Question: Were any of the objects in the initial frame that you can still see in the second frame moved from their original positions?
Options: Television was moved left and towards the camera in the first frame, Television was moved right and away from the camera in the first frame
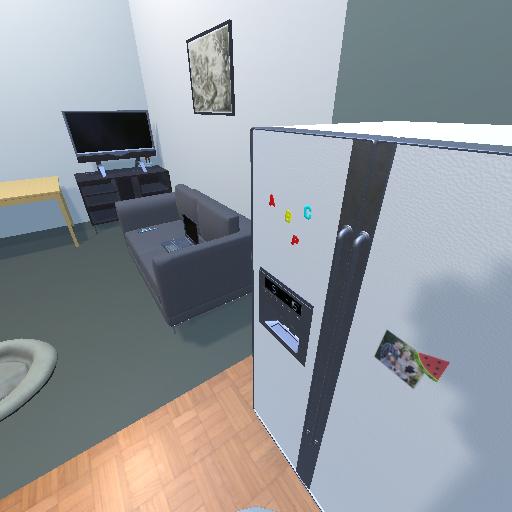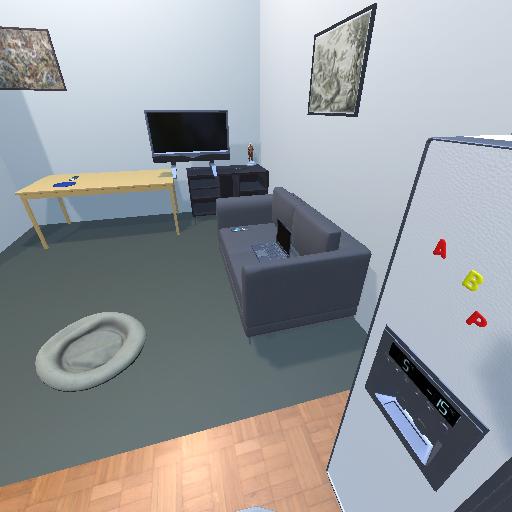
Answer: Television was moved left and towards the camera in the first frame